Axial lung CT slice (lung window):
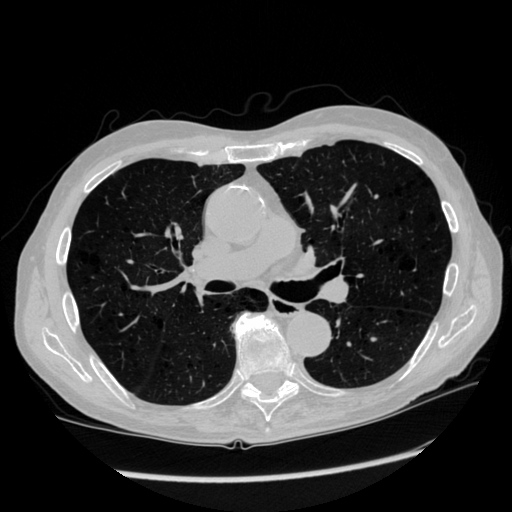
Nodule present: no